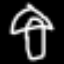
Label: mushroom